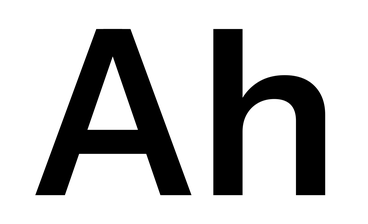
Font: InstrumentSans_SemiBold